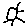
Label: sun